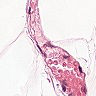
Metastatic tissue present: no